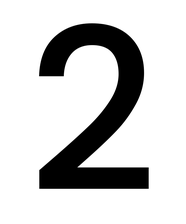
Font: Poppins-Medium